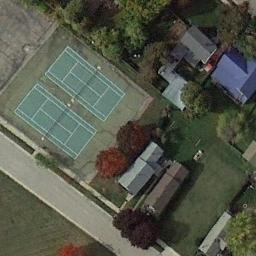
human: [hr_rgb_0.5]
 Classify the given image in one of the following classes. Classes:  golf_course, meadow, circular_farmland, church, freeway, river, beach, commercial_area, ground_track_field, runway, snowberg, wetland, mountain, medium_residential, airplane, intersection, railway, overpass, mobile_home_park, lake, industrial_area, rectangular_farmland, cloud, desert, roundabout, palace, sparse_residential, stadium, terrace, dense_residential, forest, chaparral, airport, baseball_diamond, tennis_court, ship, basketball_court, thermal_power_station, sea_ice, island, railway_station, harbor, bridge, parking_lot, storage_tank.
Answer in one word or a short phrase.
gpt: tennis_court